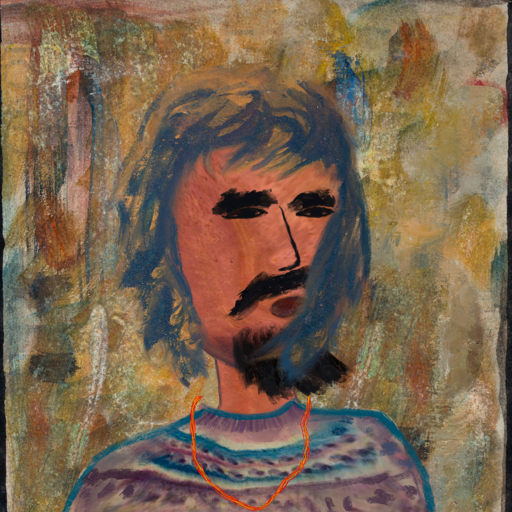
Background: Pipe, Head And Neck Side: Mother_And_Son_Mother, Face Side: Mosgoul, Bust: HillGirl, Hair Side: In_The_Sun, Head Accessory: Blank, Second Necklace: Gypsy_Mother_2, Necklace: Blank, Baby: Blank